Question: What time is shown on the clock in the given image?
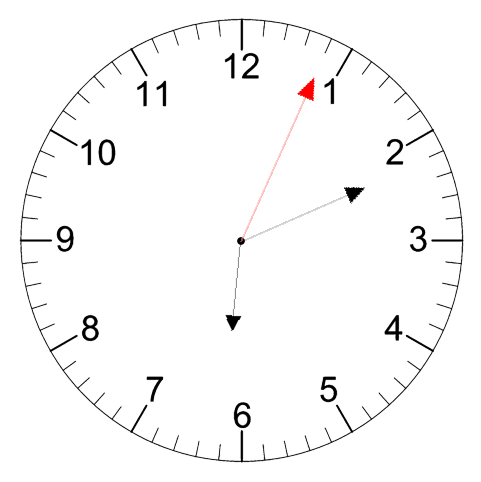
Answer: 06:11:04